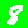
Digit: 8